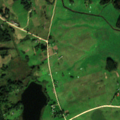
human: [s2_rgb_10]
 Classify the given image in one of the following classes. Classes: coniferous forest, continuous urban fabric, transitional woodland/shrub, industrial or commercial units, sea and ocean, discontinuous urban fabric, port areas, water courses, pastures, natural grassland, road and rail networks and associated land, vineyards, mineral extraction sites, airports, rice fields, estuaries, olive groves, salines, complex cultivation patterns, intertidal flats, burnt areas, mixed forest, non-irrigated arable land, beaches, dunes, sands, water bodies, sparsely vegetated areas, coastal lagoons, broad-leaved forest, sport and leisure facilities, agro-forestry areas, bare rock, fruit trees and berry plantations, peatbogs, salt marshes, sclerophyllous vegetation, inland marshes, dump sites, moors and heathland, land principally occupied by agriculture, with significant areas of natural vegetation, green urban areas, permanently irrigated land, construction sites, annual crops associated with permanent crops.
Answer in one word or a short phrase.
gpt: non-irrigated arable land, pastures, complex cultivation patterns, land principally occupied by agriculture, with significant areas of natural vegetation, broad-leaved forest, mixed forest